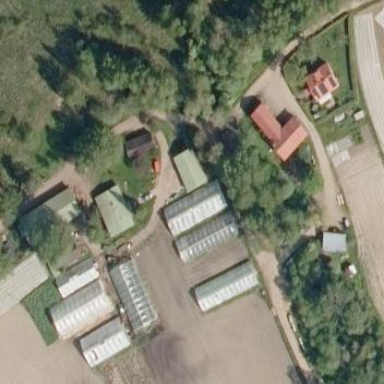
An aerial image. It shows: Farmyard area.